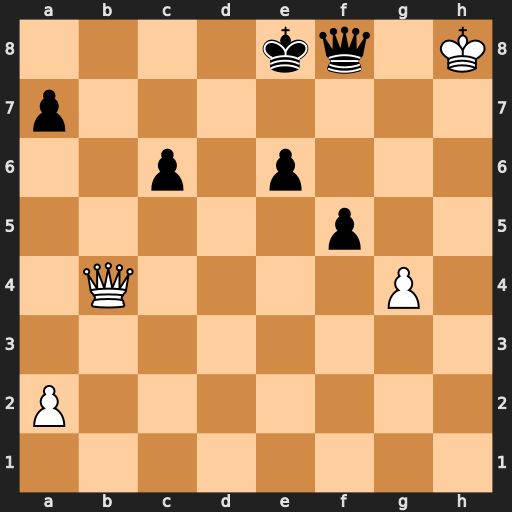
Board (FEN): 4kq1K/p7/2p1p3/5p2/1Q4P1/8/P7/8
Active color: w
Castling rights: -
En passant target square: -
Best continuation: Qxf8+ Kxf8 g5 Kf7 Kh7